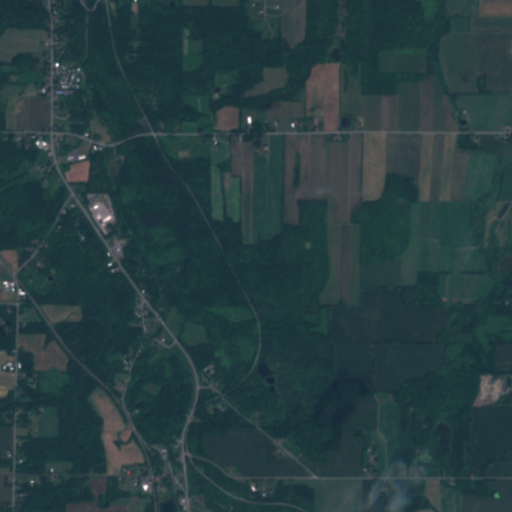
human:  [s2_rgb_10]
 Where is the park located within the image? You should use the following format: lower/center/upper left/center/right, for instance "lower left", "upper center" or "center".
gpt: The park is located in the lower left of the image.
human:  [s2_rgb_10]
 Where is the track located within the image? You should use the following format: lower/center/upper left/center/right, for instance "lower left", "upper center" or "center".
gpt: There is no track in the image.